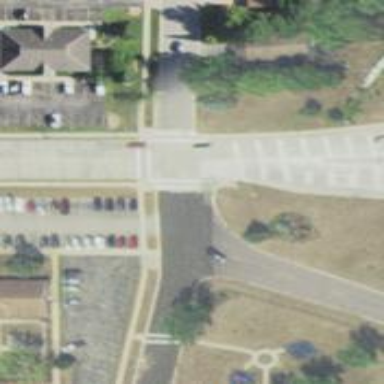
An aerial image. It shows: Zebra crossing on the road.